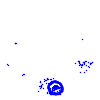
Particle: electron